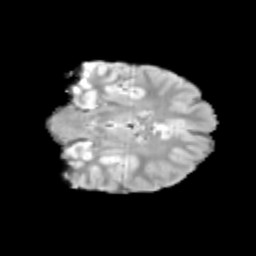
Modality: T2w
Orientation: coronal
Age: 12
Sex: male
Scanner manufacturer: siemens
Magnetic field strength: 3 T
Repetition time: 3.8 s
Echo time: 0.07 s